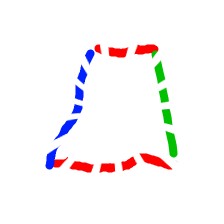
Shape: trapezoid